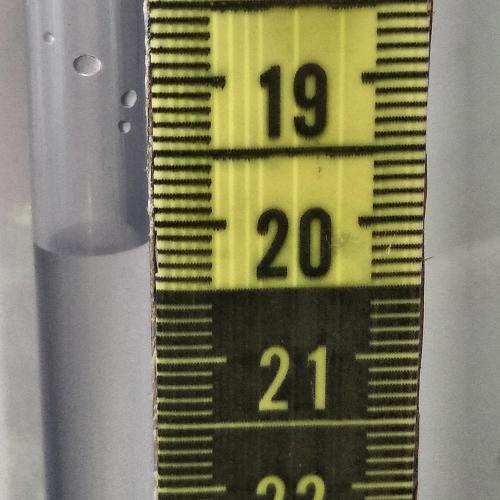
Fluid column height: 20.2 cm